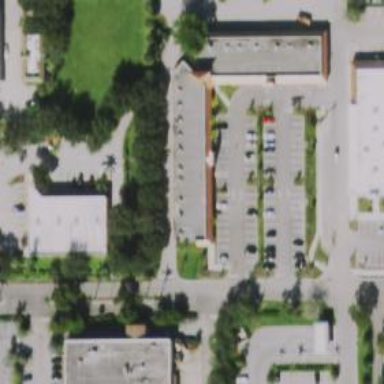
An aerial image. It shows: Veterinary facility.